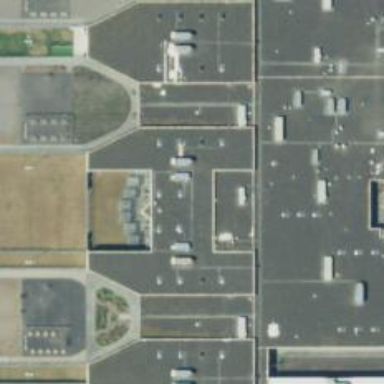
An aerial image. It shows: Prison building.